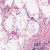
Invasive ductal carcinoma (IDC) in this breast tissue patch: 0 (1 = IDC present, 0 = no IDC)